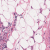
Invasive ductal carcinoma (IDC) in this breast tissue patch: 0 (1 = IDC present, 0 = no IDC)